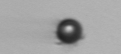
Label: bead